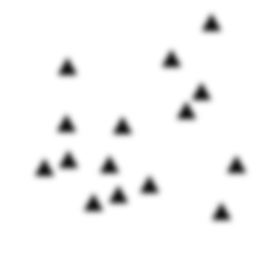
Squares: 0
Triangles: 15
Stars: 0
Total shapes: 15